Field crop: maize
Growth stage: 2
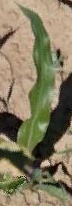
Species: maize